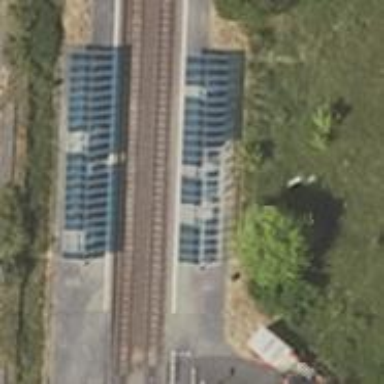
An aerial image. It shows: Tram stop position for public transport.